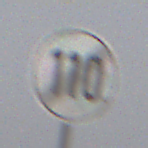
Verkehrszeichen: EndeGeschwindigkeit110
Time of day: MorningAfternoon
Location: Outdoor (Nature)
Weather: PartlyCloudy
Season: NotSpecified
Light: Natural